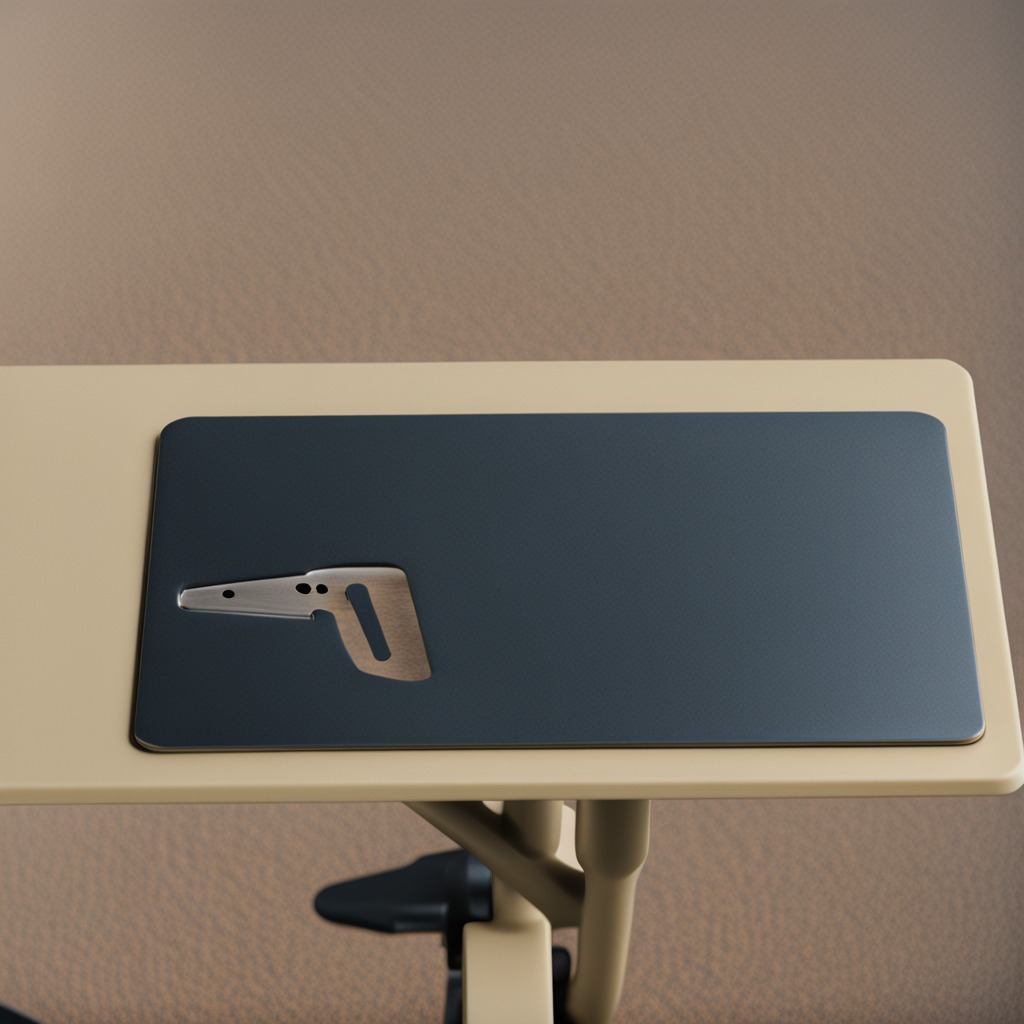
A metal saw is lying on a clean utility table in a temporary outdoor tool station afternoon light present textured surface